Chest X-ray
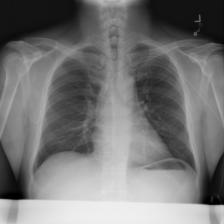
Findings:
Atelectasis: negative
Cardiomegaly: negative
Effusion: negative
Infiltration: negative
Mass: negative
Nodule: negative
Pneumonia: negative
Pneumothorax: negative
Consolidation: negative
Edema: negative
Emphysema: negative
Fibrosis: negative
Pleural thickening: negative
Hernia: negative